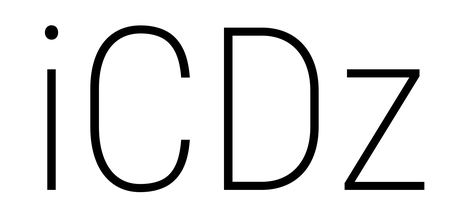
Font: Roboto_Condensed_ExtraLight